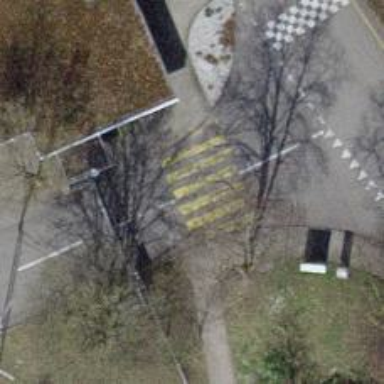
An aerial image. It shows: Unmarked crossing on the road.